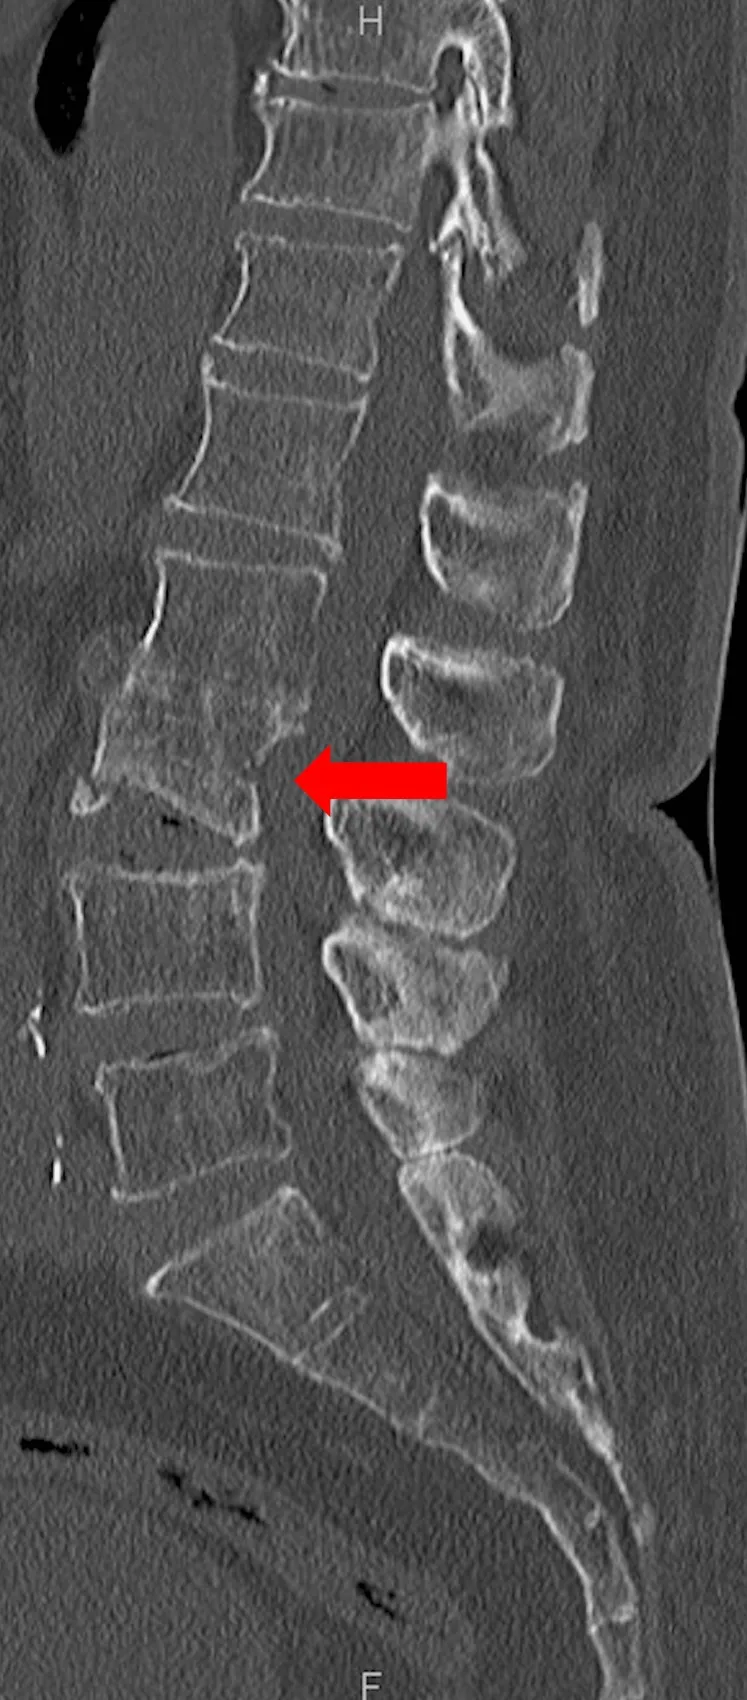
Computed tomography of the lumbar spine on arrival showed an L3 fracture (red arrow).
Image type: radiology (ct)